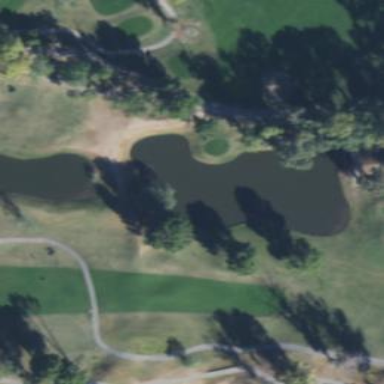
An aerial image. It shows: Water hazard in golf course. The hazard is natural water feature.